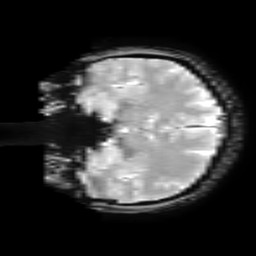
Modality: T2starw
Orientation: coronal
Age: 41
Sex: female
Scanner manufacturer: ge
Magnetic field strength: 3 T
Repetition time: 0.65 s
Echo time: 0.02 s